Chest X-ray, AP view. Patient: 20 years old, sex F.
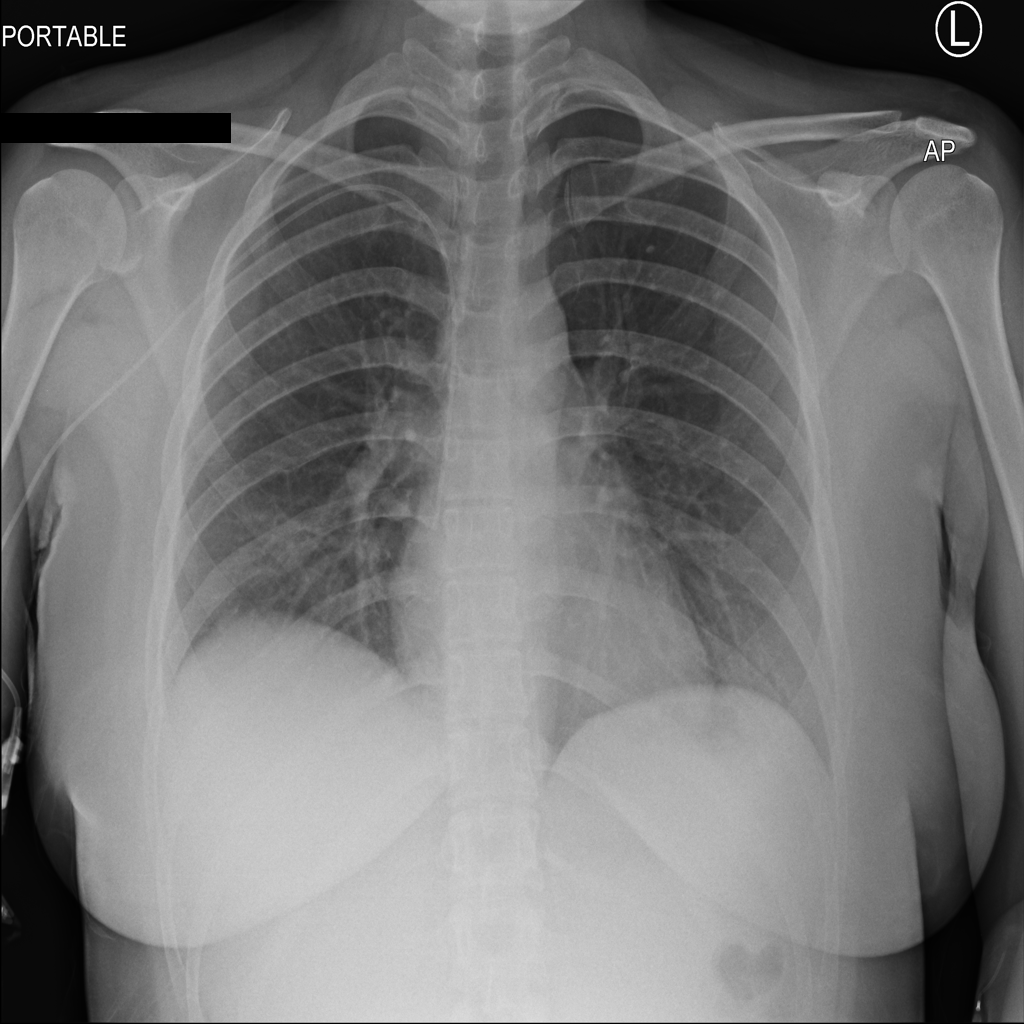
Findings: No Finding